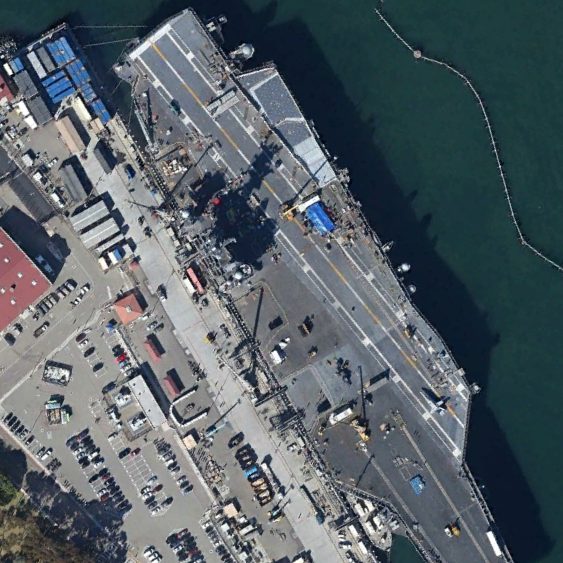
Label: aircraft_carrier